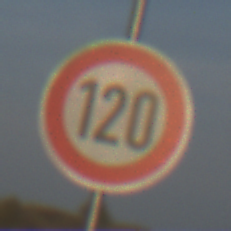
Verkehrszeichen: Geschwindigkeit120
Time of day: SunriseSunset
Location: Outdoor (Nature)
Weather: PartlyCloudy
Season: NotSpecified
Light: Natural